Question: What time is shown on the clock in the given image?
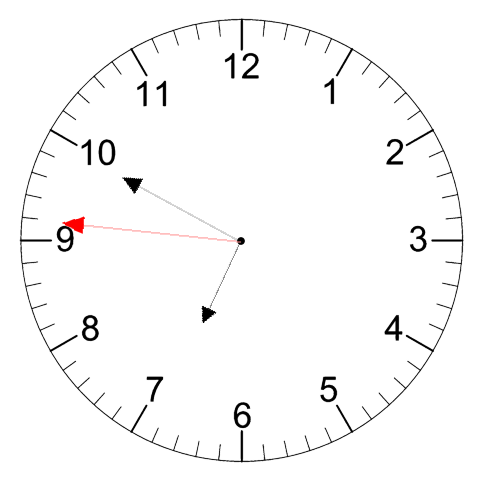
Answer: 06:49:46